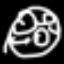
Label: diamond